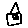
Label: house